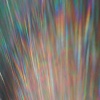
Label: sunburn